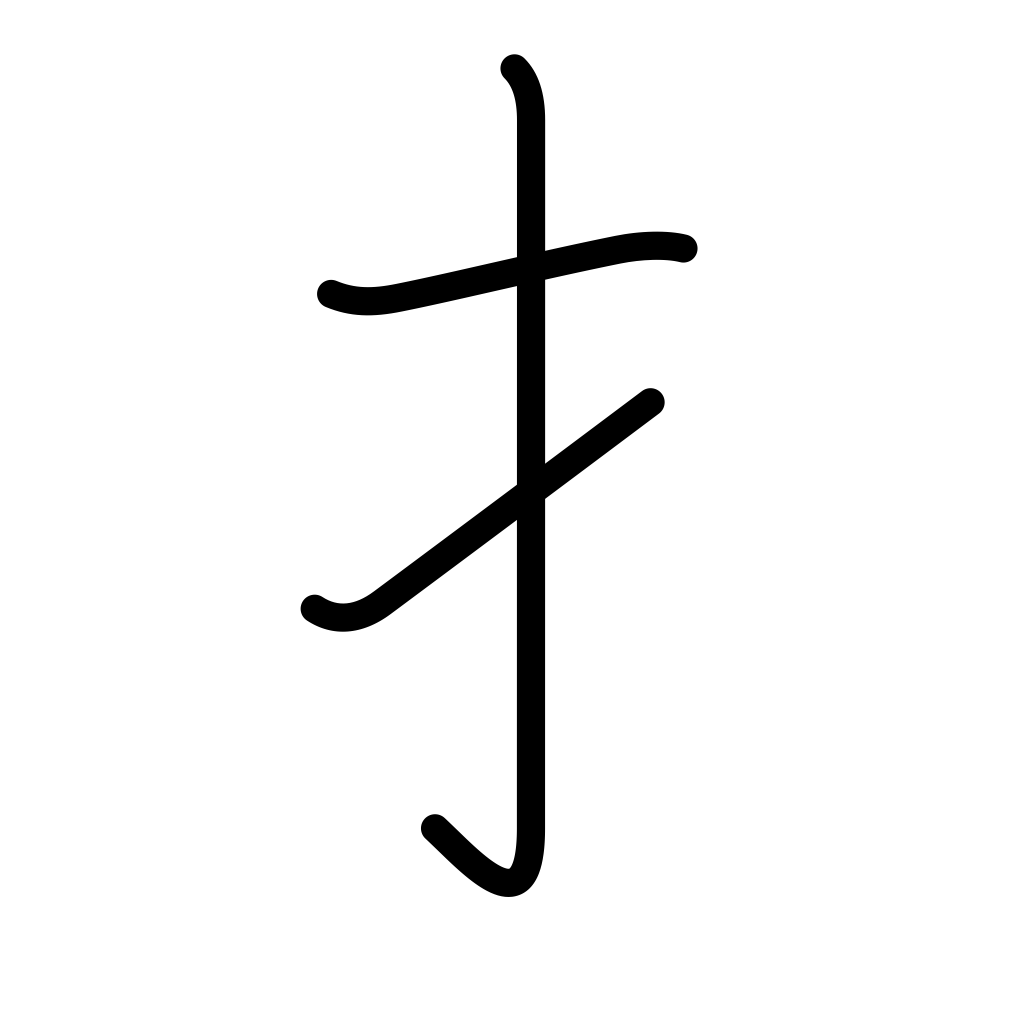
Meaning: hand